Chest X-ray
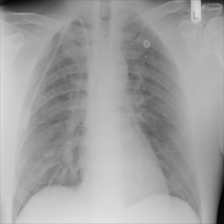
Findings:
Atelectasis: negative
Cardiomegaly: negative
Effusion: negative
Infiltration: negative
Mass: negative
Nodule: positive
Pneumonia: negative
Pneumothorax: negative
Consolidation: negative
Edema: negative
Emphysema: negative
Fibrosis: negative
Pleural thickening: negative
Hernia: negative